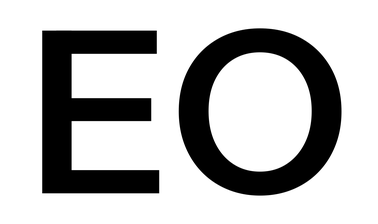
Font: InstrumentSans_SemiBold